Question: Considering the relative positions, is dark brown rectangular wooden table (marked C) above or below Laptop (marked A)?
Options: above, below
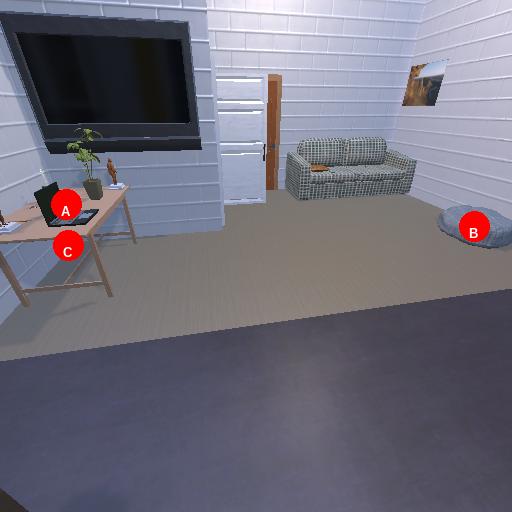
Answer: above